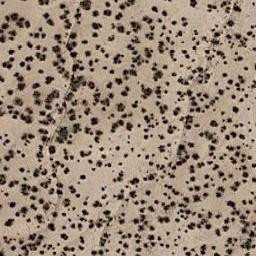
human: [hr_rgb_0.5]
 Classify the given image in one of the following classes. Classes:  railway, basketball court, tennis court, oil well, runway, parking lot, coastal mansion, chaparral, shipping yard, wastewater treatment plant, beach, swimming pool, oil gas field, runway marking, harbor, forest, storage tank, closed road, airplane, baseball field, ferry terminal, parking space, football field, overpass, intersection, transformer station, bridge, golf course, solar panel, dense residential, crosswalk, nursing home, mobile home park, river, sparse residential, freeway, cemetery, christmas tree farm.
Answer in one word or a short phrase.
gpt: chaparral